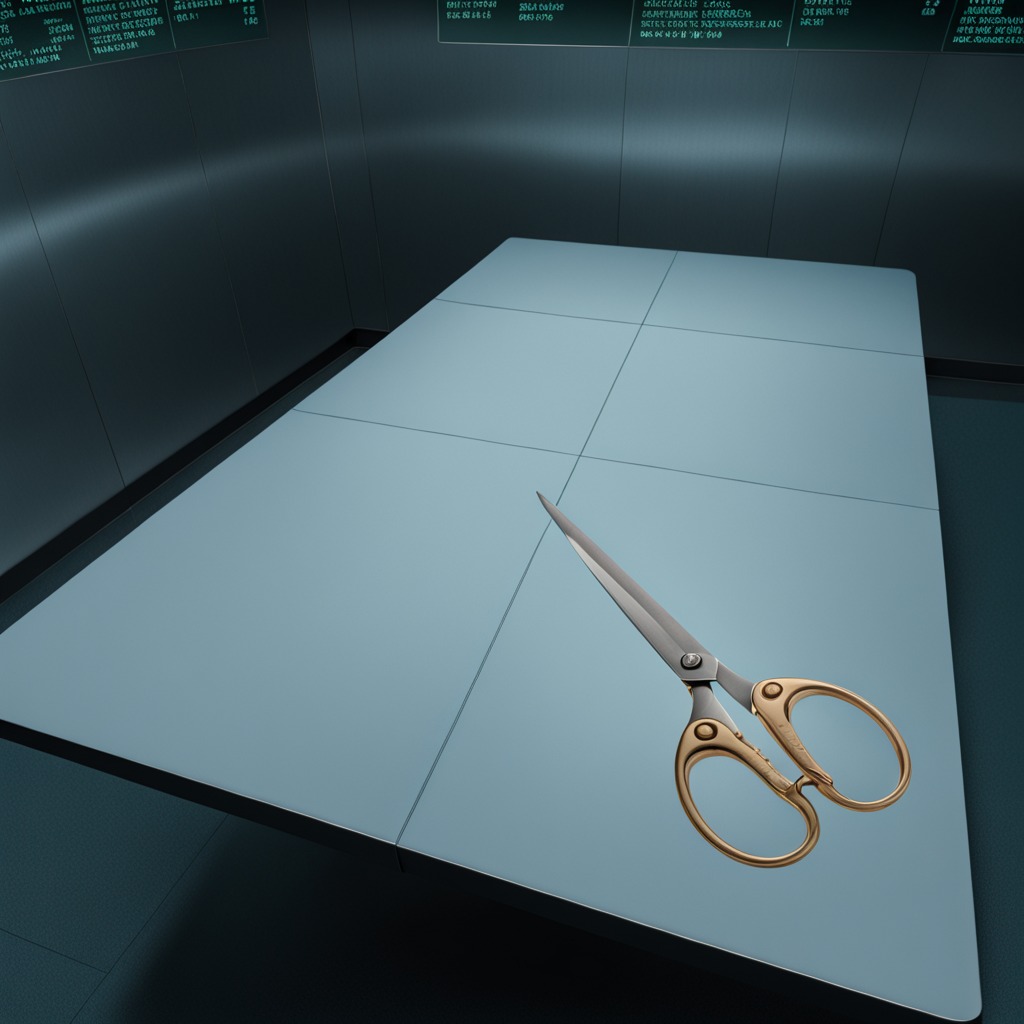
A scissor lies on a clean empty table in a railway signal maintenance room lit by harsh overhead fluorescents photorealistic surface textures crisp shadows high dynamic range